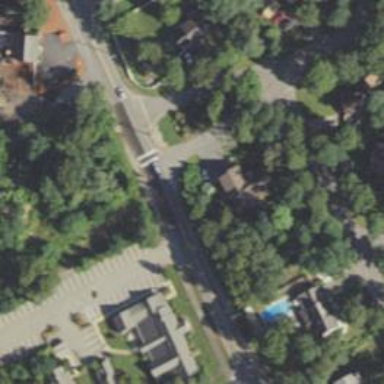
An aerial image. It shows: Marked crossing on the road.